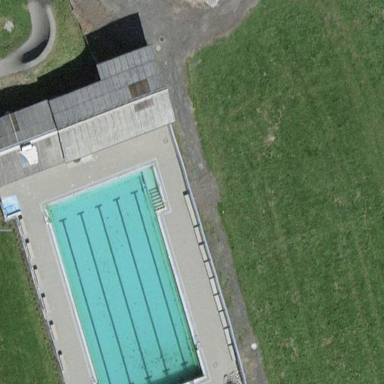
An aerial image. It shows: Swimming pool located in leisure land.